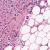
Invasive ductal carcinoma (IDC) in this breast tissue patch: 0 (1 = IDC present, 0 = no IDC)